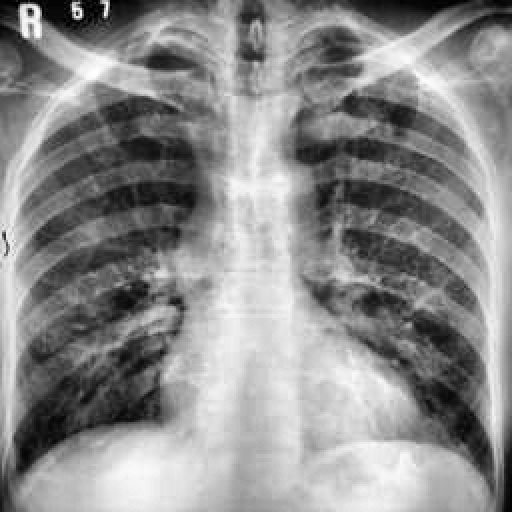
Finding: TUBERCULOSIS